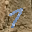
Label: 7